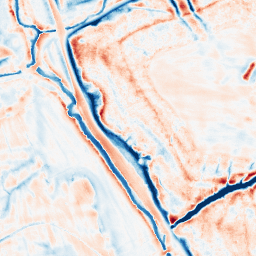
Category: edge_preserving
Decomposition family: bilateral
Decomposition parameters: d: 21
sigma_color: 50
sigma_space: 50
Upsampling method: quartic
Upsampling parameters: scale: 4
Upsampling scale: 4